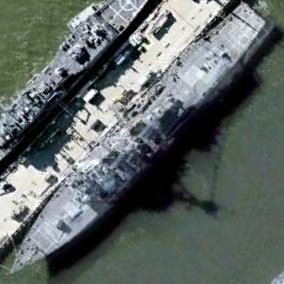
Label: destroyer